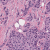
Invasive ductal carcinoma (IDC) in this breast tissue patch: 1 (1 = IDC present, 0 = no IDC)